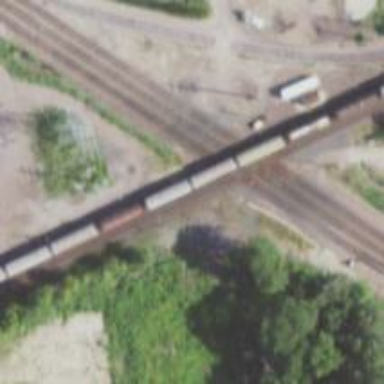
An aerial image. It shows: Railway crossing.